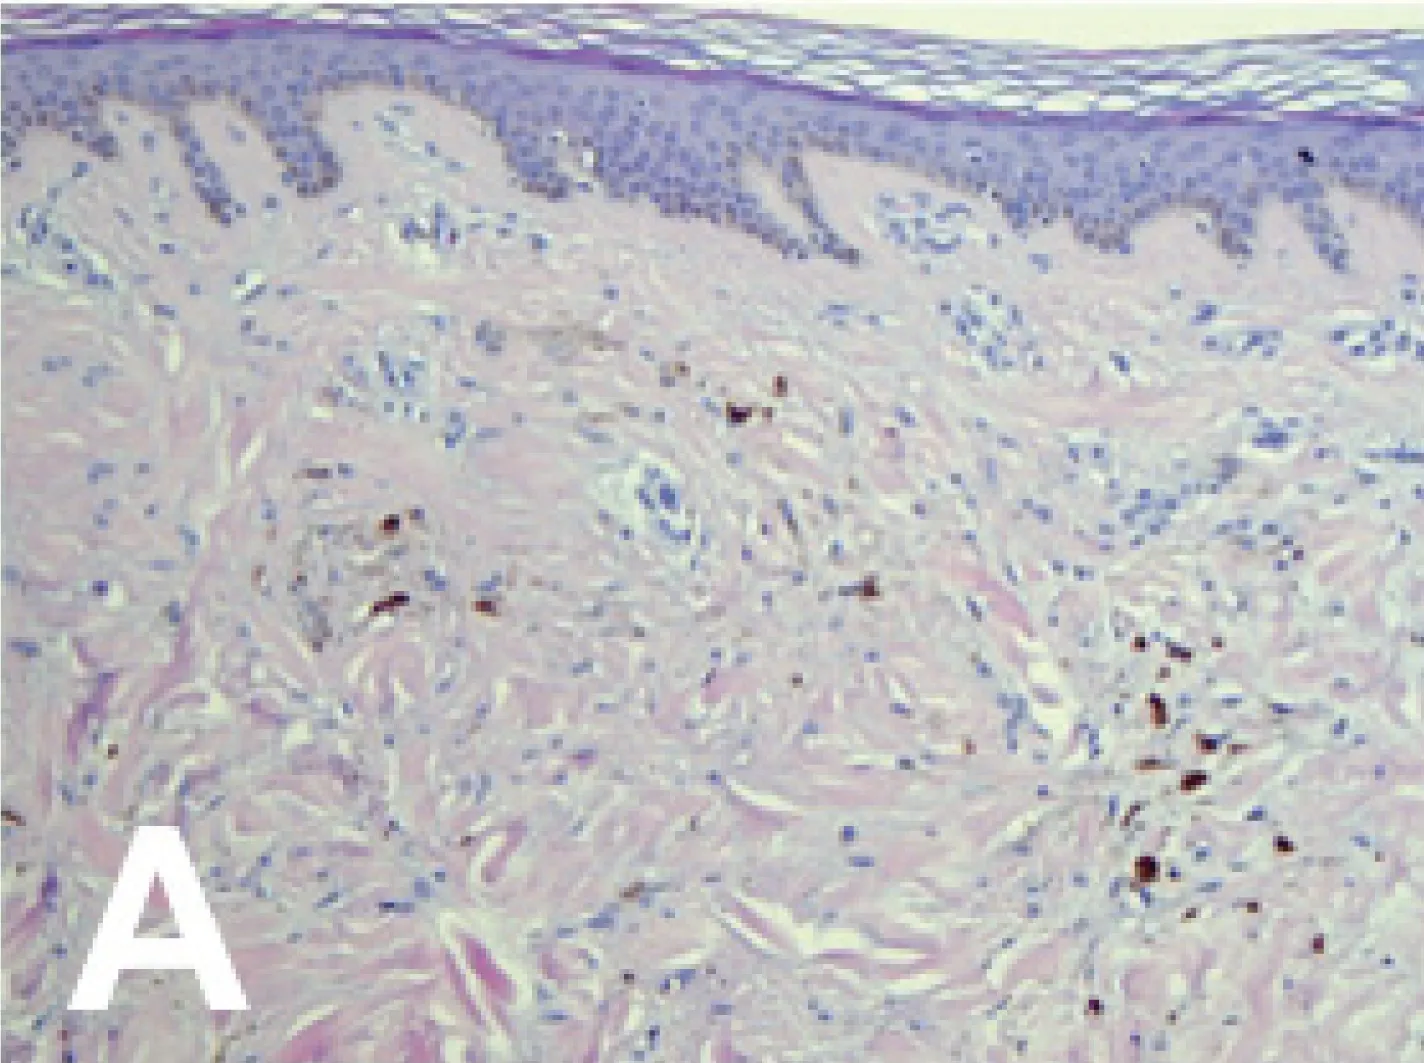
(A) Fibro-mucinous stroma with spindle-shaped and dendritic melanocytes, which sometimes were arranged in whorls. Melanophages were present (20x Hematoxylin and Eosin).
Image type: pathology (h&e)